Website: apple
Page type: account-selection
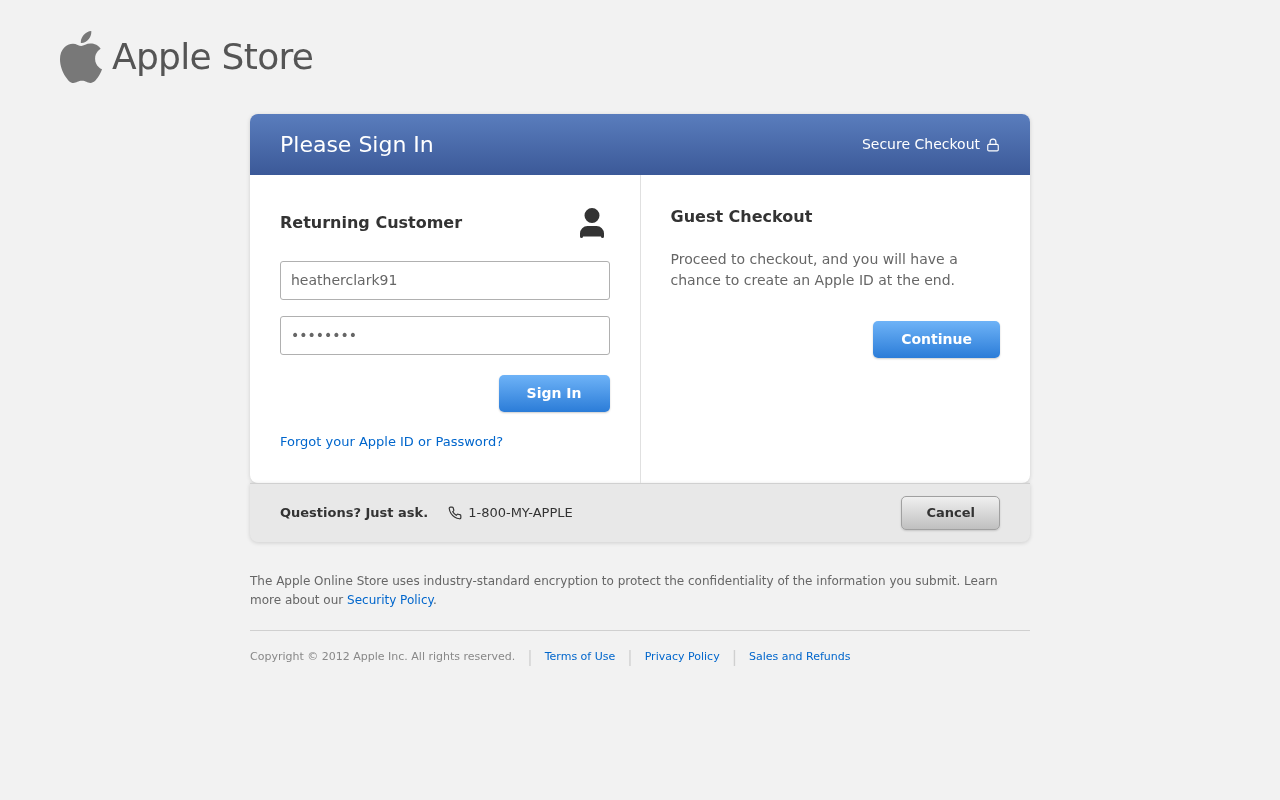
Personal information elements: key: PII_LOGIN_USERNAME
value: heatherclark91